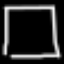
Label: square